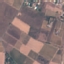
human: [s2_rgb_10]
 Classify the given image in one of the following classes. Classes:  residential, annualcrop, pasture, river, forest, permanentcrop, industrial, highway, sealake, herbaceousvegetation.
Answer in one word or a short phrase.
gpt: PermanentCrop